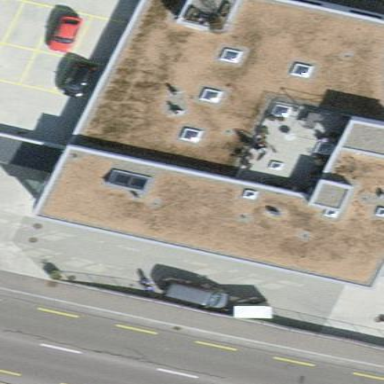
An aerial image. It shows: Commercial building.